Question:
'JSON.stringify(null)' returns the string 'null'.
'JSON.stringify(undefined)' returns the value 'undefined'. Shouldn't it return the 'undefined'?
Parsing the value 'undefined' or the string 'undefined' gives a 'SyntaxError'.
Could someone explain why JSON chokes on 'undefined' and how to get around it when stringifying / parsing values?
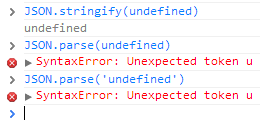
Answer: 'undefined' is not valid JSON, so the function is working properly.
<URL>